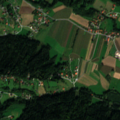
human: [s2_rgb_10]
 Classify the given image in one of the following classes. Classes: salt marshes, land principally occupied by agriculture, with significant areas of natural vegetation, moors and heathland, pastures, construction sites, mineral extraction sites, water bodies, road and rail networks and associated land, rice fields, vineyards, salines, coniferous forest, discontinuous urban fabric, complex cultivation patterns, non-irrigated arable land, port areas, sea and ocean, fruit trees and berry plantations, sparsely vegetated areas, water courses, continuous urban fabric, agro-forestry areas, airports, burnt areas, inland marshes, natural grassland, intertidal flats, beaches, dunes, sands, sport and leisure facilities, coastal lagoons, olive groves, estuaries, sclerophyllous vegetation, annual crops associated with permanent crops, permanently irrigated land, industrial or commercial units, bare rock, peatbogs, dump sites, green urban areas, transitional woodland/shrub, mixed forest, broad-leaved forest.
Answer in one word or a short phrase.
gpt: pastures, complex cultivation patterns, land principally occupied by agriculture, with significant areas of natural vegetation, mixed forest